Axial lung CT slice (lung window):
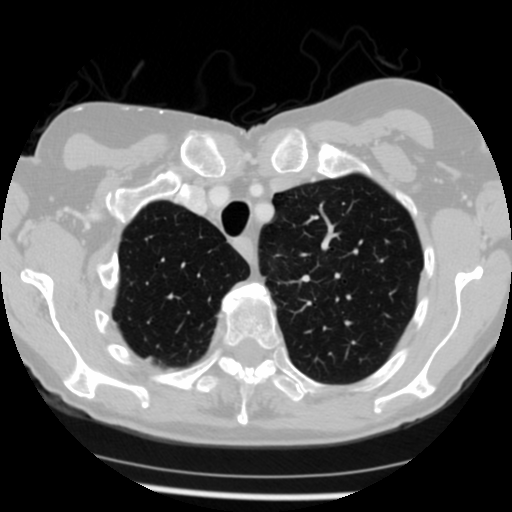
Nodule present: no